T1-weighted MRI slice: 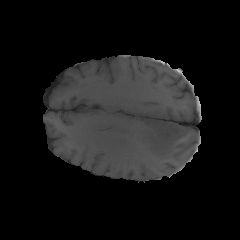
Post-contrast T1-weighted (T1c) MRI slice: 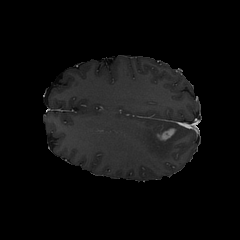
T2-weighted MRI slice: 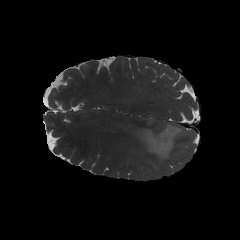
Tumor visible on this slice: yes